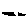
Label: car